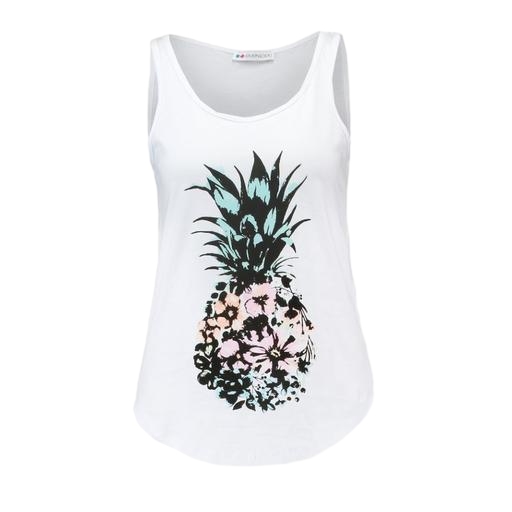
white printed tank top, white botanical pineapple t-shirt, white graphic tank, white background